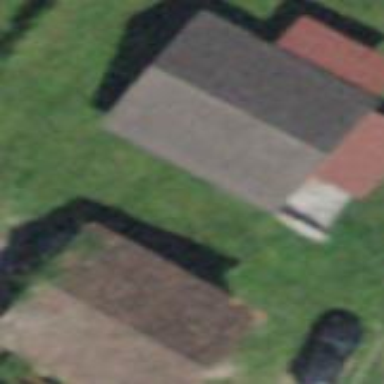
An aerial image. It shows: Cabin.